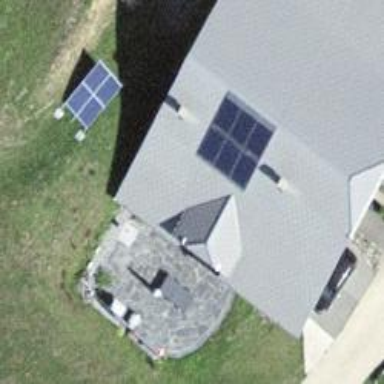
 consisting of solar photovoltaic panels."